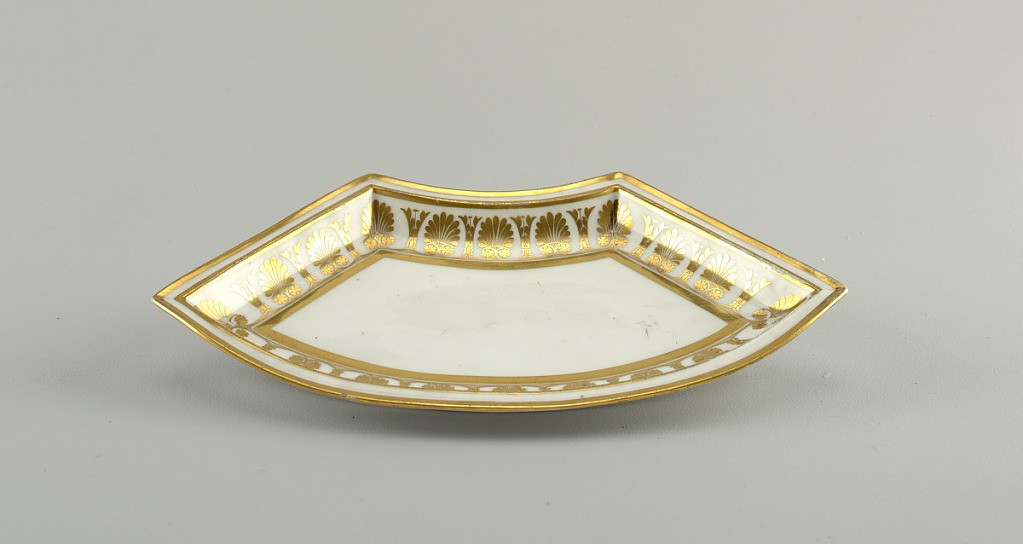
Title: Dish
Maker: Meissen Porcelain Manufactory, German, active from 1710 to the present
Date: ca. 1810
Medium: hard paste porcelain, gold
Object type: dish
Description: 1926-22-506-c: White, with stylized palmettes in gilt. A) circula...